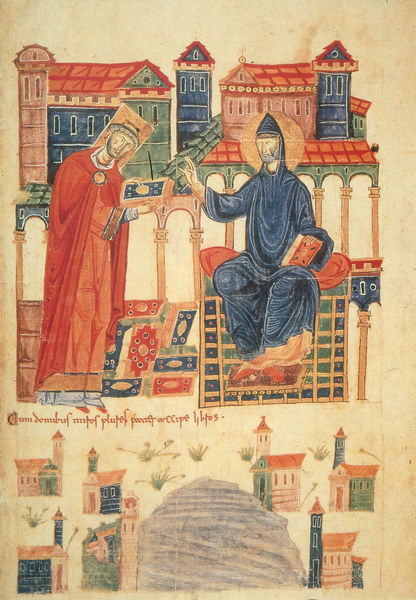
Titel: Codex Benedictus aus Montecassino
Institution: Vatikan, Biblioteca Apostolica Vaticana
Schlagwörter: blau, stadt, männer, säulen, gebäude, rot, malerei, teppich, bibel, häuser, kirche, gewänder, krone, schrift, zwei, könig, thron, teppiche, kirchen, bögen, buch, burg, moschee, arkaden, buchseite, glocke, mittelalter, mönch, übergabe, heilige, gabe, sakral, latein, buchmalerei, abt, codex, schenkung